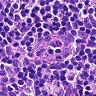
Metastatic tissue present: no